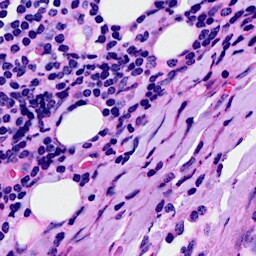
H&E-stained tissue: Breast